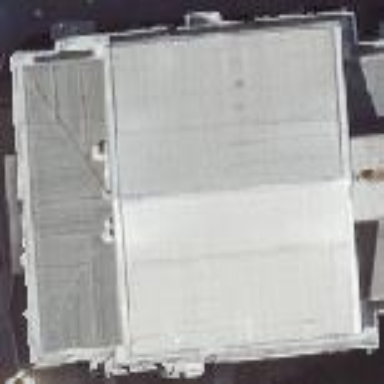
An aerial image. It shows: Part of hospital building with flat black tar roof.